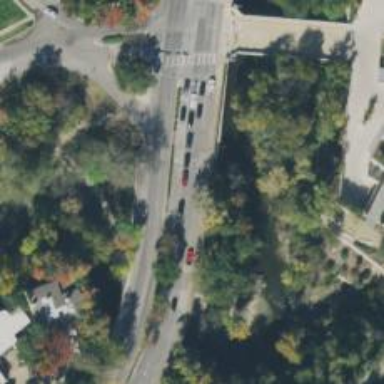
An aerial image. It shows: Secondary road with separate asphalt sidewalks.